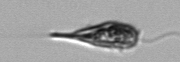
Label: Euglena